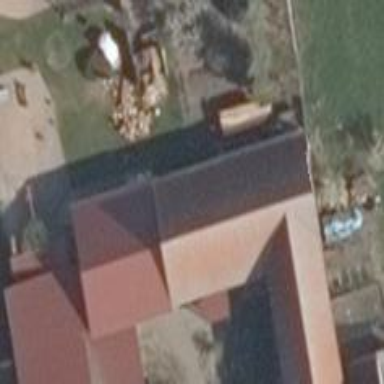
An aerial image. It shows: Gabled roof on farm auxiliary building.